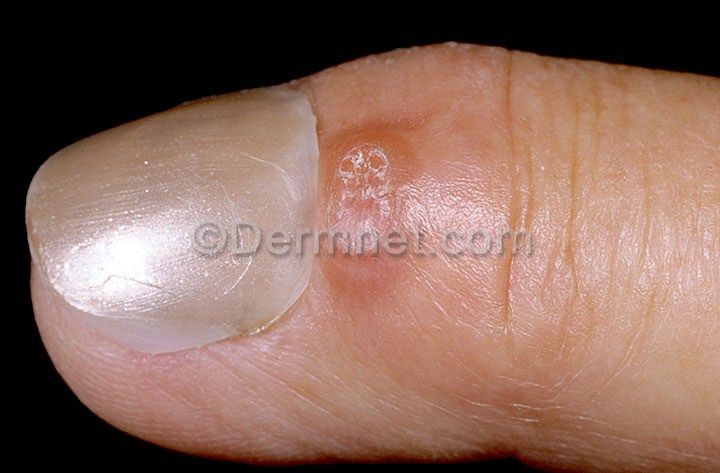
Disease: Nail Fungus and other Nail Disease